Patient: sex M, age 45
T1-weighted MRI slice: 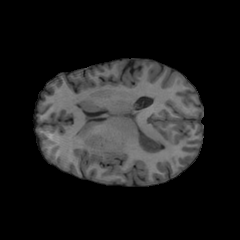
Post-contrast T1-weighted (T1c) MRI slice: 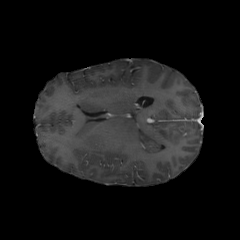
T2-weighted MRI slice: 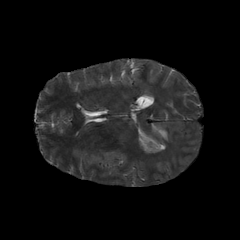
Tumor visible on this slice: yes
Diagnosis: Astrocytoma, IDH-mutant
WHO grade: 2